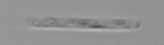
Label: Bacillariophyceae